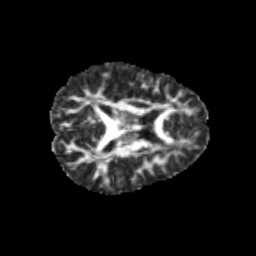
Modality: FA
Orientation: axial
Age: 10
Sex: female
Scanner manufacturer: siemens
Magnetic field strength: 3 T
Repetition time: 3.8 s
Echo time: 0.07 s